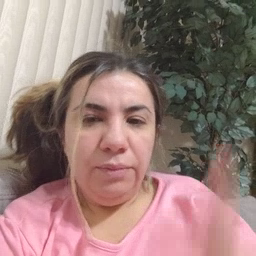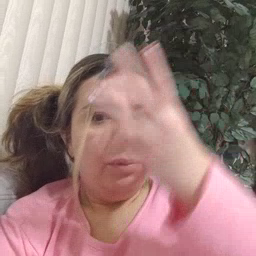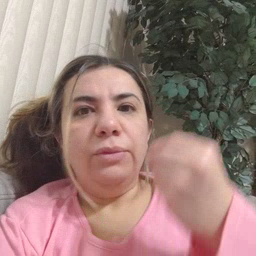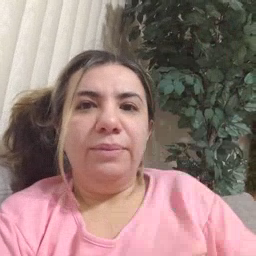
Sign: pretty